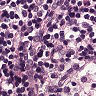
Metastatic tissue present: no